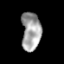
Tissue: lung
Cell type: Epithelial cells
Senescence score: 0.2332
Nuclear area (px): 724
Mean DAPI intensity: 161.381